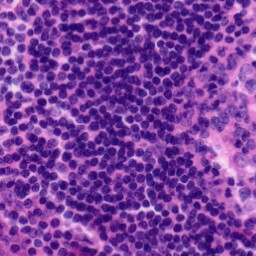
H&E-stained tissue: Tonsil